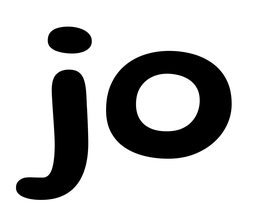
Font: Gluten_Medium